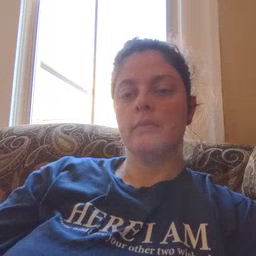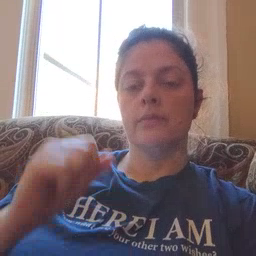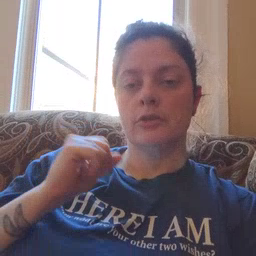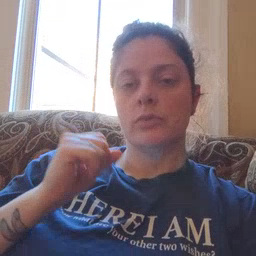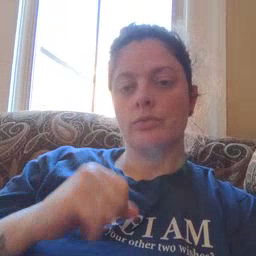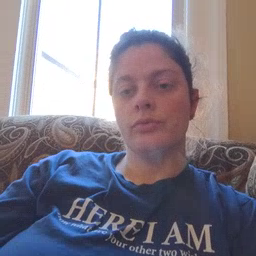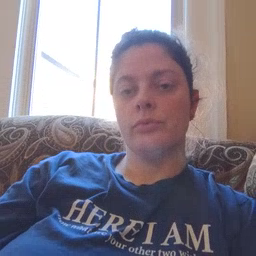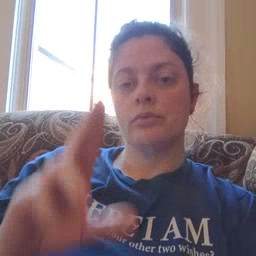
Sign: refrigerator